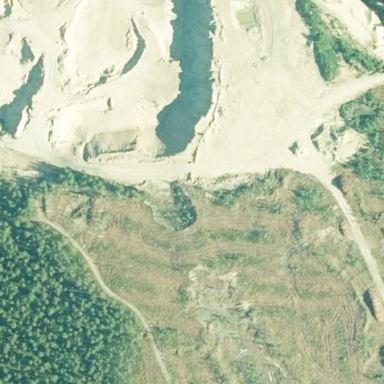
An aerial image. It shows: Quarry area.